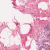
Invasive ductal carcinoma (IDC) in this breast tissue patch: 0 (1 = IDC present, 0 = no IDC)